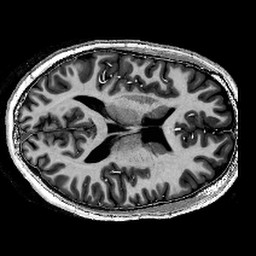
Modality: T1w
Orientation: axial
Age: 27
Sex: male
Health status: healthy
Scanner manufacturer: siemens
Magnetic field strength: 9.4 T
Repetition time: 6 s
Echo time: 0.003 s